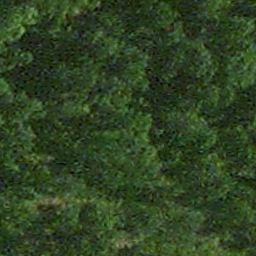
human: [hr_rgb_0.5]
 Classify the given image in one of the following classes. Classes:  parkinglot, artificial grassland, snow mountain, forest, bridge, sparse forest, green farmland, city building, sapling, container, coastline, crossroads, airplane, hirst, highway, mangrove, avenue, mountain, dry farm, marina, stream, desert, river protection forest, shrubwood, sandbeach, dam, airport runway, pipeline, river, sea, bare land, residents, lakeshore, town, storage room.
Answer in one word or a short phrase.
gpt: forest